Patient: sex M, age 60
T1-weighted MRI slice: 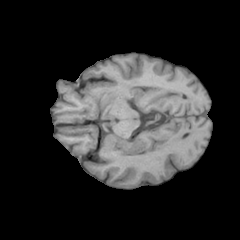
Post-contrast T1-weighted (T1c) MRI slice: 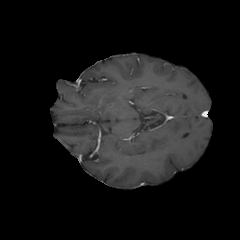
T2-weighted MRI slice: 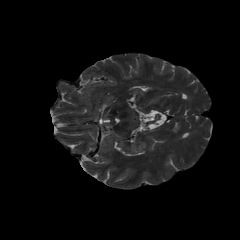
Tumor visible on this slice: no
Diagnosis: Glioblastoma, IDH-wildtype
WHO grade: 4